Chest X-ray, AP view. Patient: 62 years old, sex F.
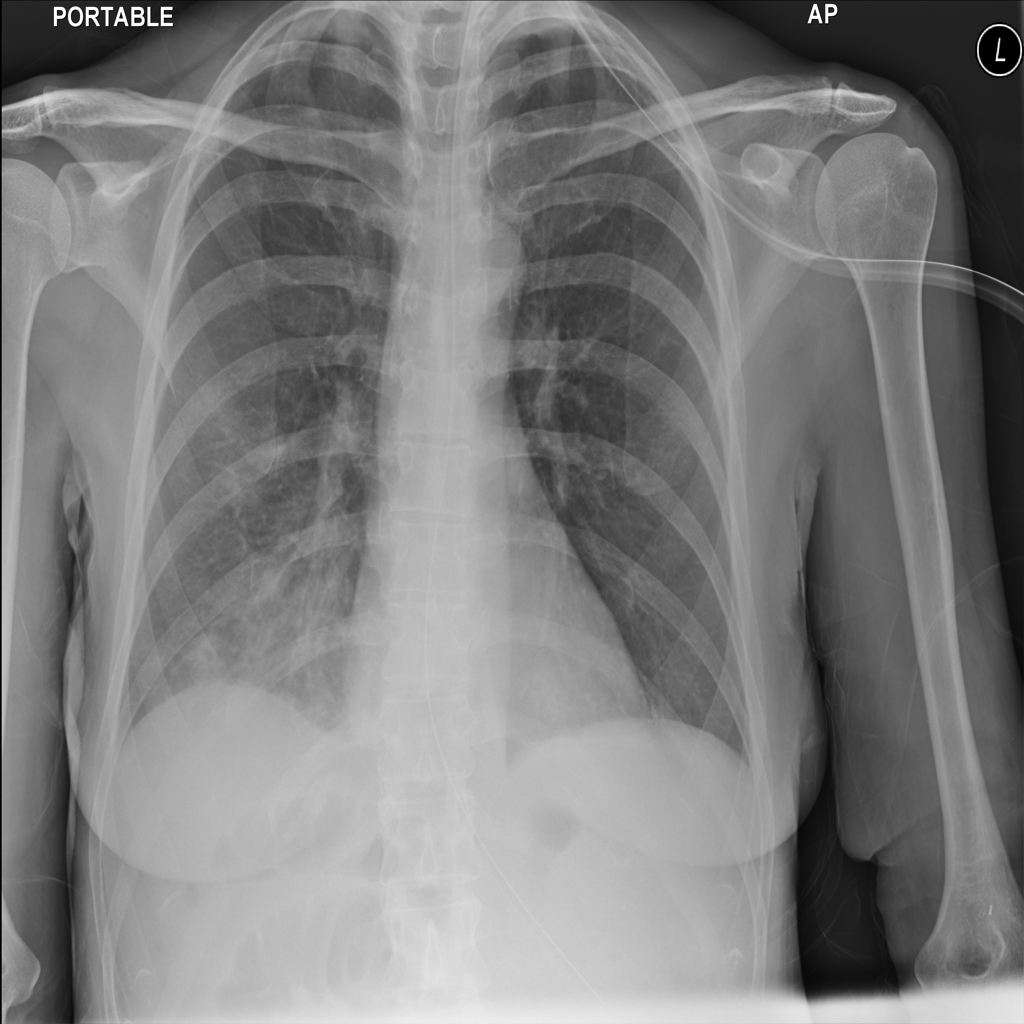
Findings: Infiltration